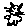
Label: cat